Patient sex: M
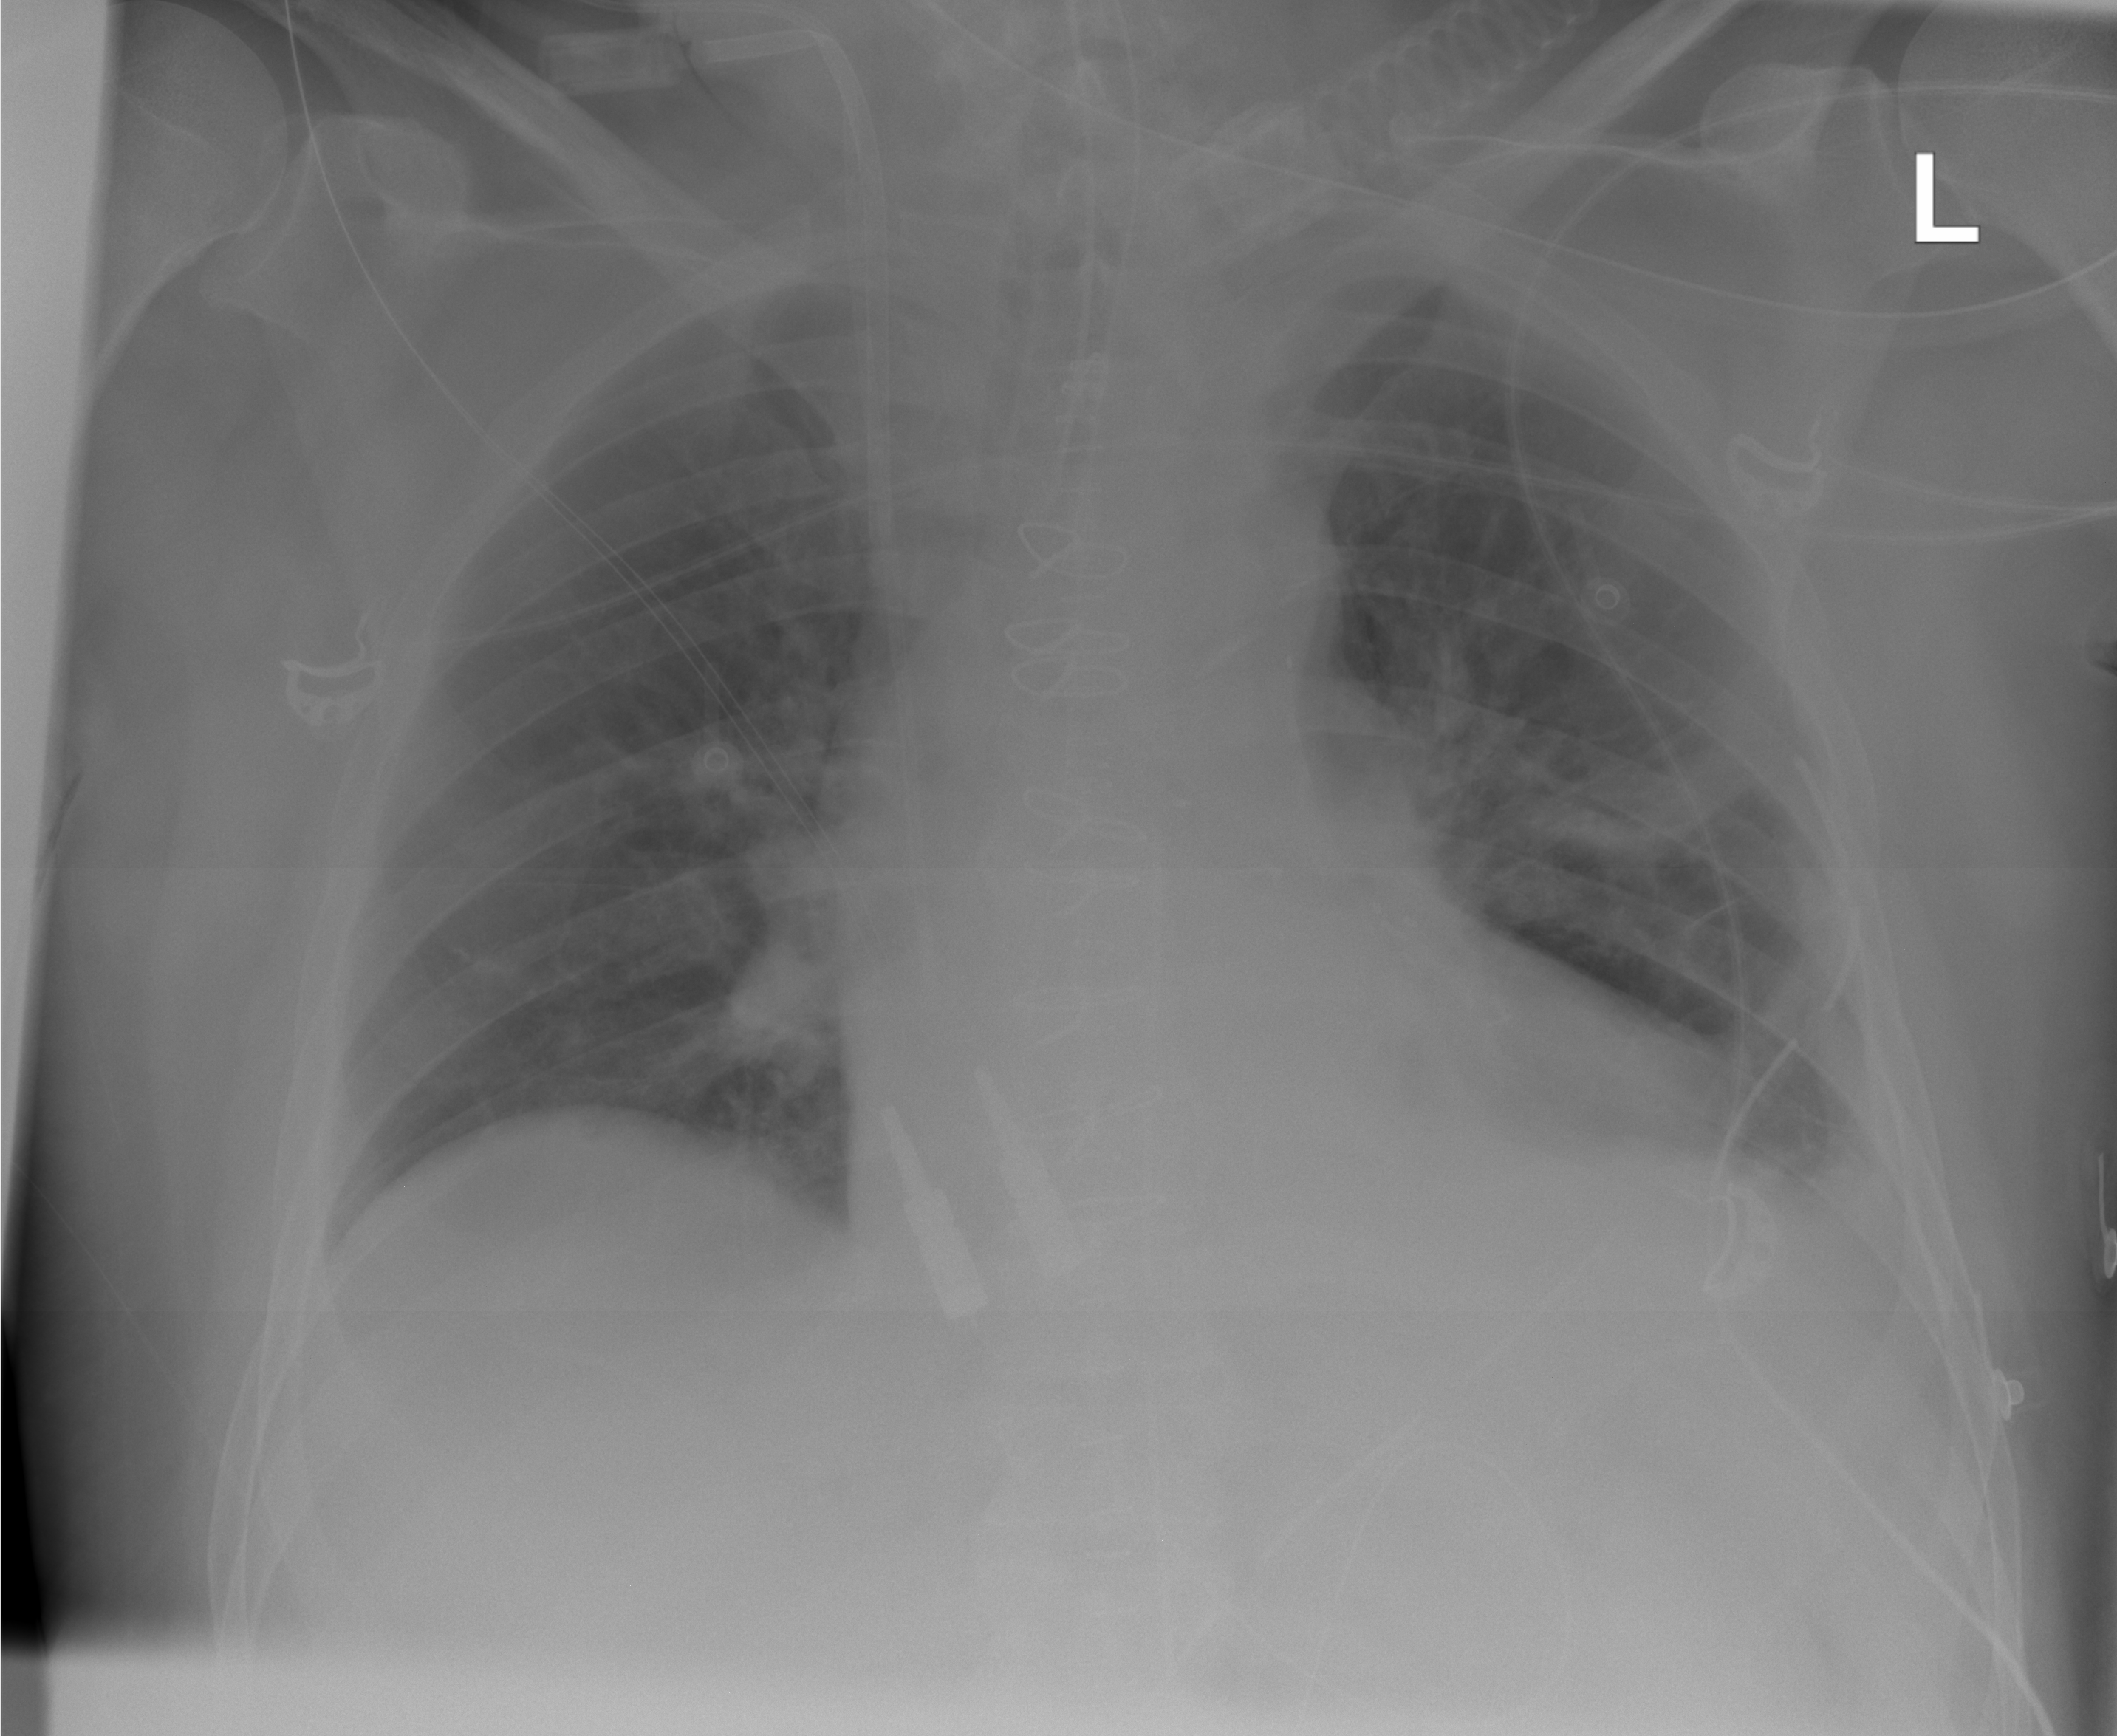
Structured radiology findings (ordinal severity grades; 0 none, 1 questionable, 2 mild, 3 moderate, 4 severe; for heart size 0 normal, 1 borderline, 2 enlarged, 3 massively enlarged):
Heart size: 0
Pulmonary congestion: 2
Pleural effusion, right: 0
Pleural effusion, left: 2
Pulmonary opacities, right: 0
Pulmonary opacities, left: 0
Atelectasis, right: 0
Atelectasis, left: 2